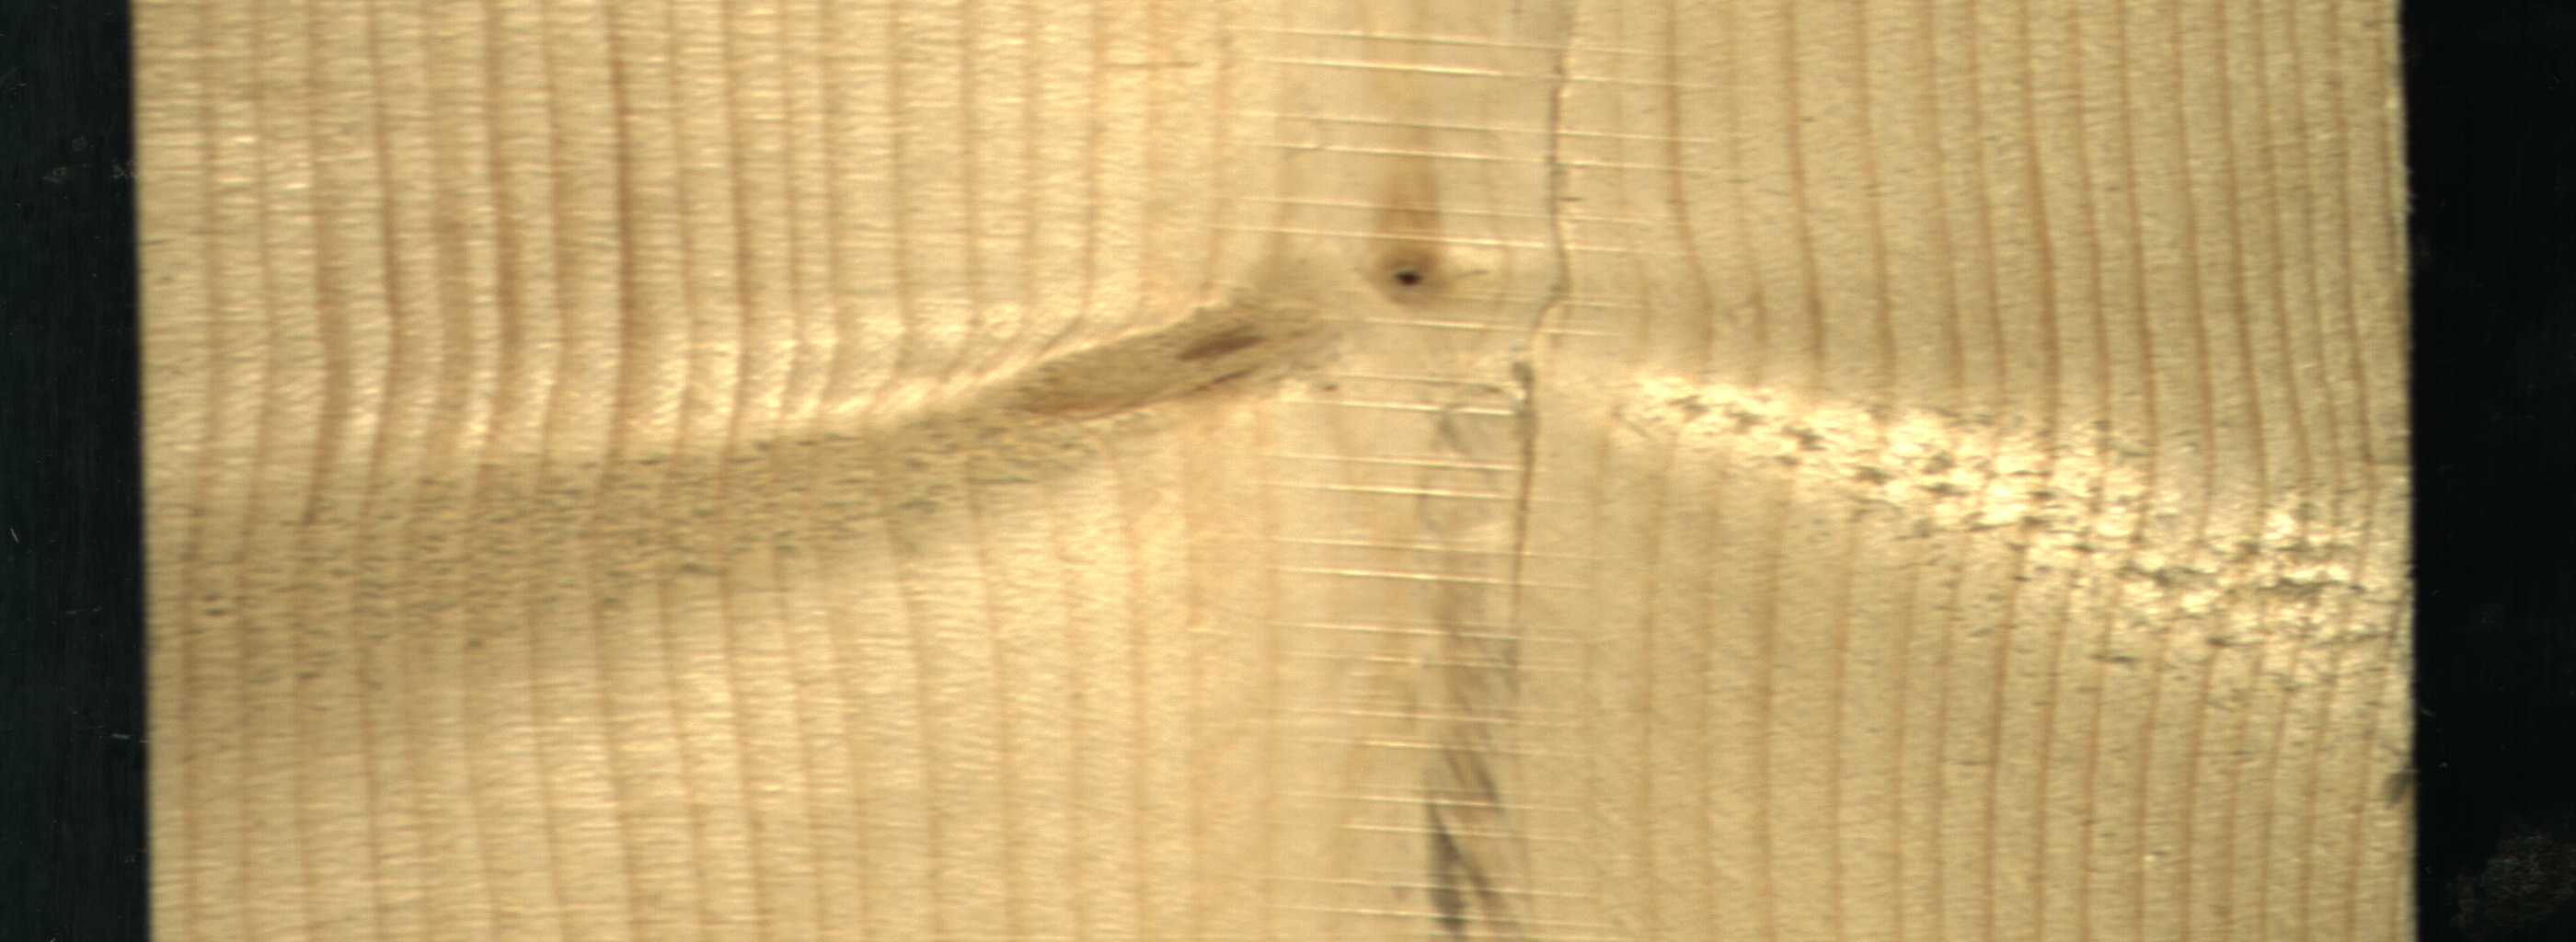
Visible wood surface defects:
Live_Knot
Live_Knot